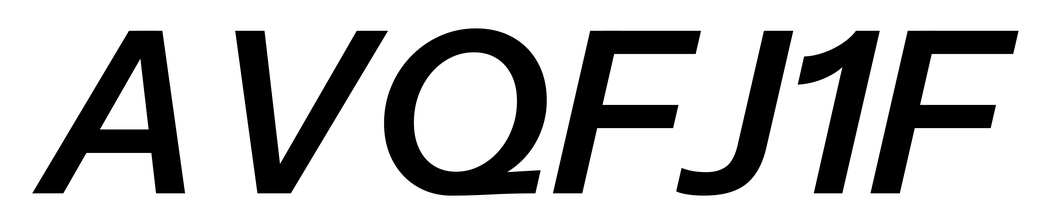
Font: InstrumentSans-Italic_SemiBold_Italic